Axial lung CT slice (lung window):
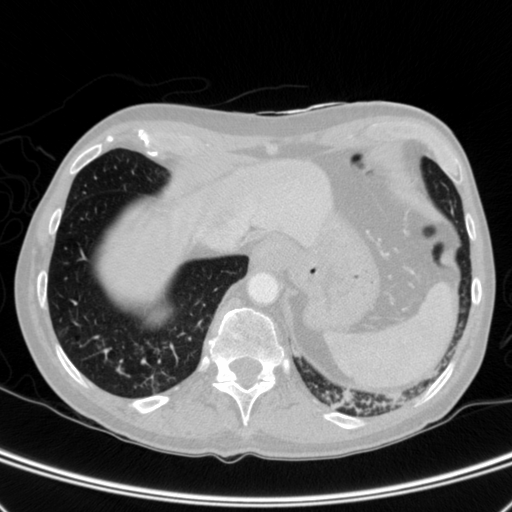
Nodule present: no